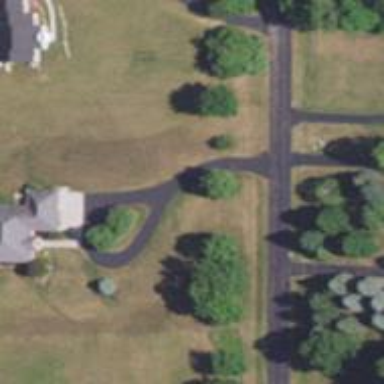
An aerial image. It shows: Driveway.